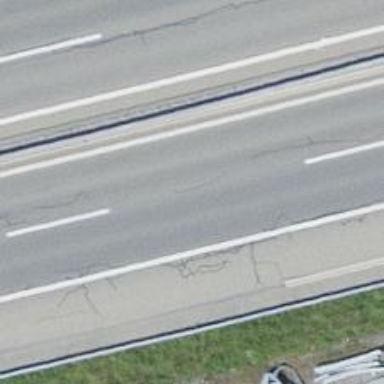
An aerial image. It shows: Asphalt motorway.